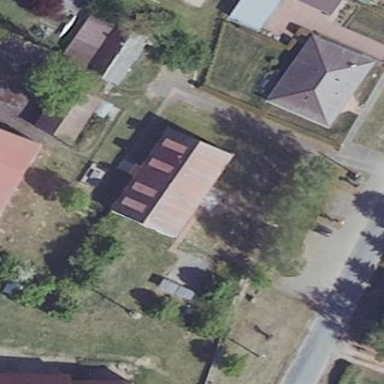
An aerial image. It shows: Residential building.